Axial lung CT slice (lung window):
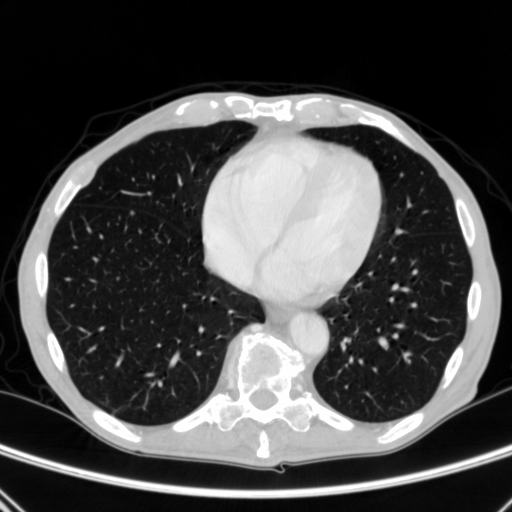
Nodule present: yes
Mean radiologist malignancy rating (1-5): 3